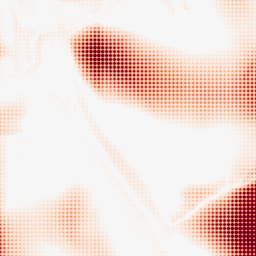
Category: morphological
Decomposition family: rolling_ball
Decomposition parameters: radius: 50
Upsampling method: sinc_blackman
Upsampling parameters: scale: 8
kernel_size: 8
Upsampling scale: 8